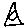
Label: triangle